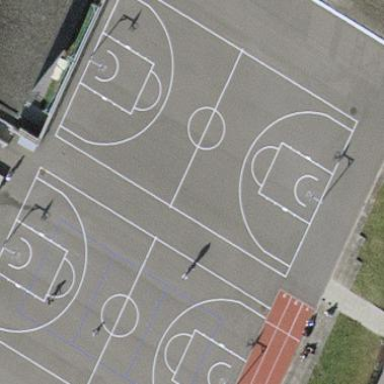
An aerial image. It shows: Basketball court with asphalt surface.